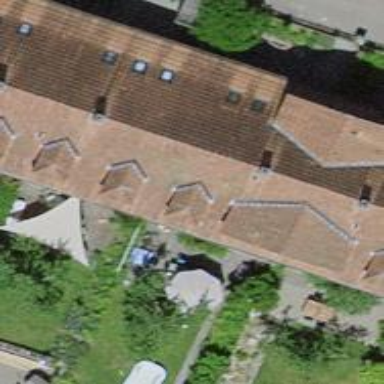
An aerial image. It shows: Residential building with gabled roof covered in maroon roof tiles. The roof orientation is across the building.